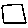
Label: square